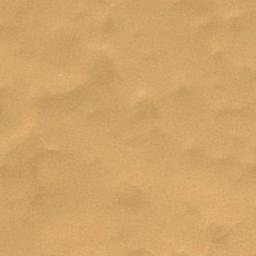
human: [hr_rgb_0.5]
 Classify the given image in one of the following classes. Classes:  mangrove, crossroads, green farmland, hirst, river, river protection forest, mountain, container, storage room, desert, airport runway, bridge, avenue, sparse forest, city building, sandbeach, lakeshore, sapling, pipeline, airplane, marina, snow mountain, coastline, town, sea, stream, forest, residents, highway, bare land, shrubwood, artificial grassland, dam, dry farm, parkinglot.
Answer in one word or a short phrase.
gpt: desert